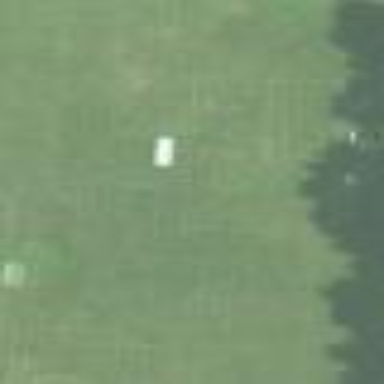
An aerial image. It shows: Soccer pitch for leisureland activities.